Question: I am trying to create a screen that looks like this:

It is a filter chooser screen that allows a user to select from multiple filters to apply to a separate fragment.
Clicking on the images on the left bring up different categories of filter text that can be used and applied from the list on the right.
I am trying to use Master-Detail flow for this, but this is for a phone and I really want this entire item to be on one screen, not separate master and detail screens.
Is there a way to do this with Master-Detail or does anyone have any tips on how I should implement this using a different mechanism?
Thanks!
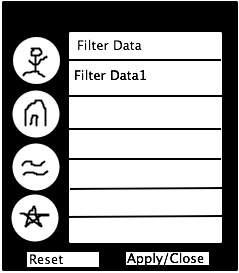
Answer: There are several possibilities to solve your issue, here are two:
- You can create a custom layout that integrates some Buttons on the left, a listView on the right and some Buttons at the bottom. But as I understand you, you want to add multiple filters, so it will be better to solve this dynamically:- You can create a layout that has a 'Fragment' on the left and a 'listFragment' on the right.
To control the listViews behaviour you can write your own 'Adapter' (e.g. 'BaseAdapter'). To customize your listItems you have to override the 'getView()' method. You also have to read <URL> to ensure a good performance of your 'listView'.